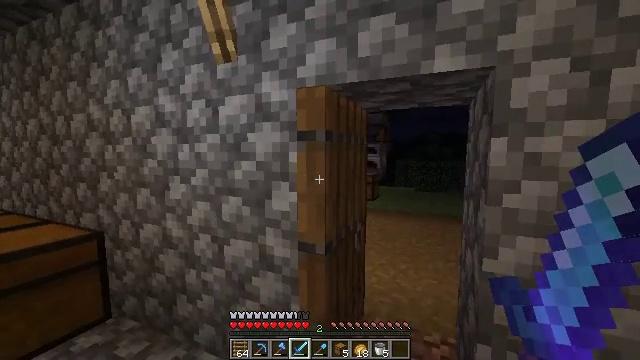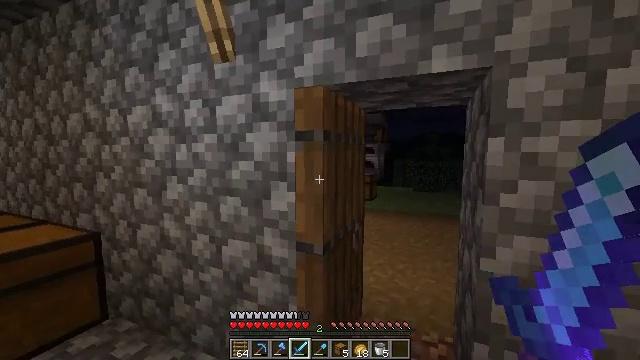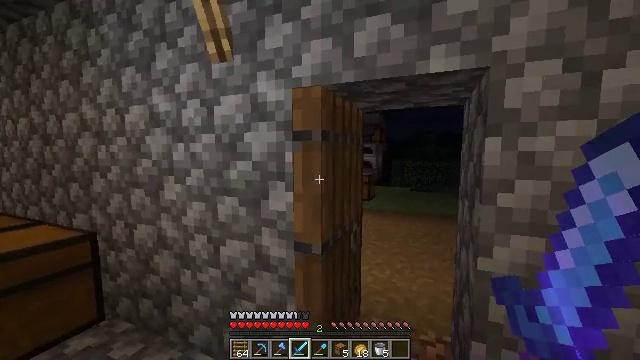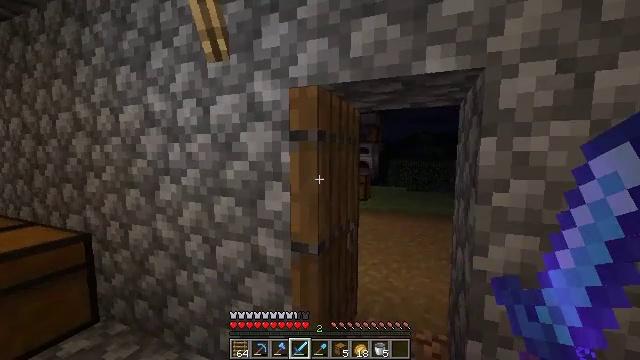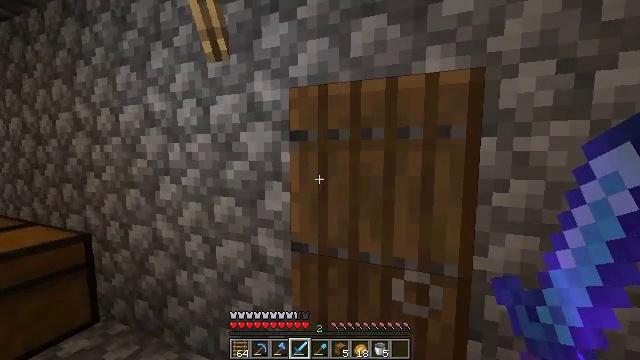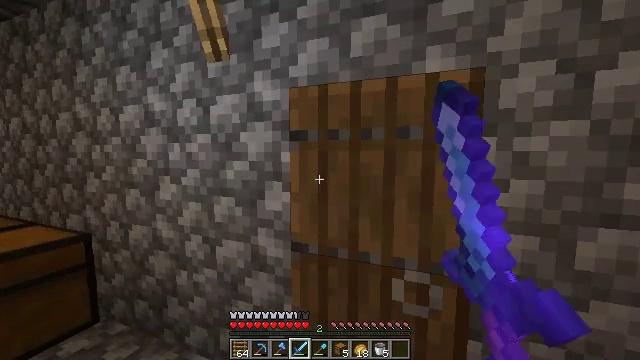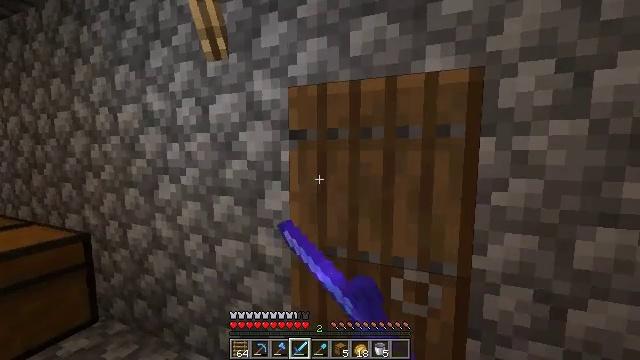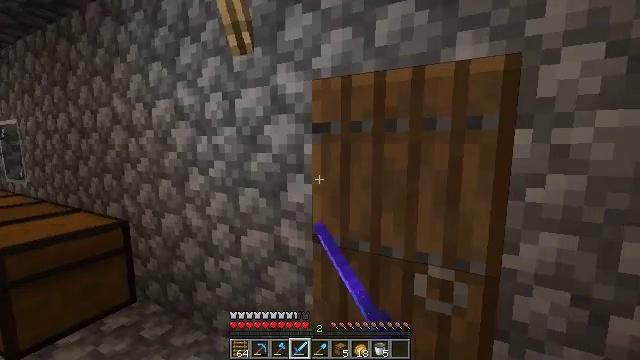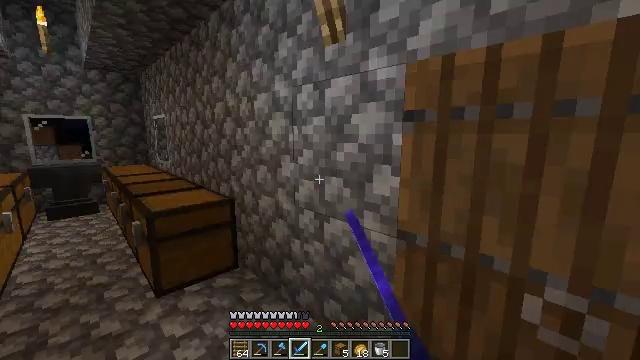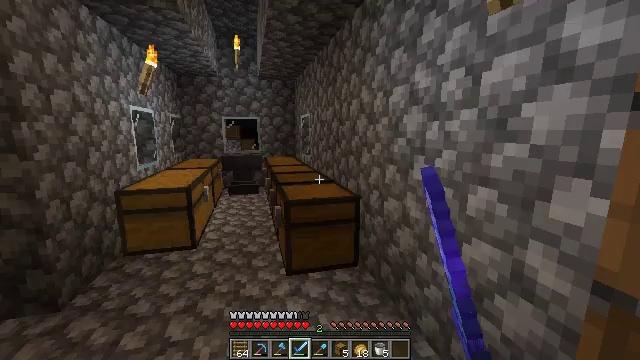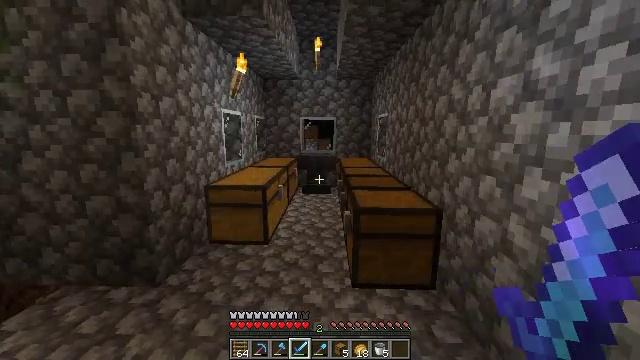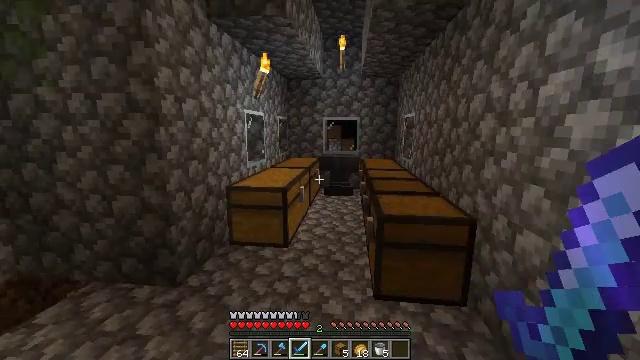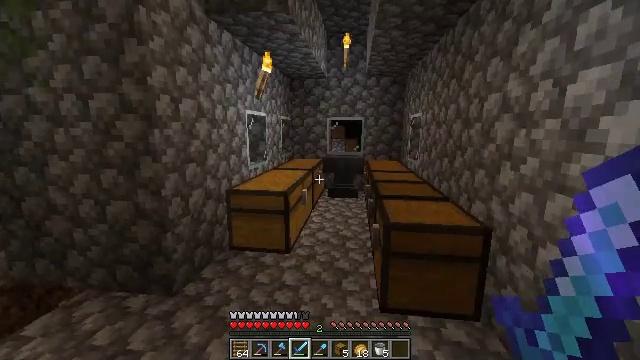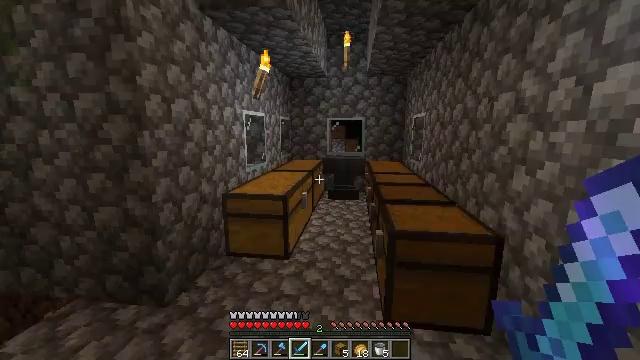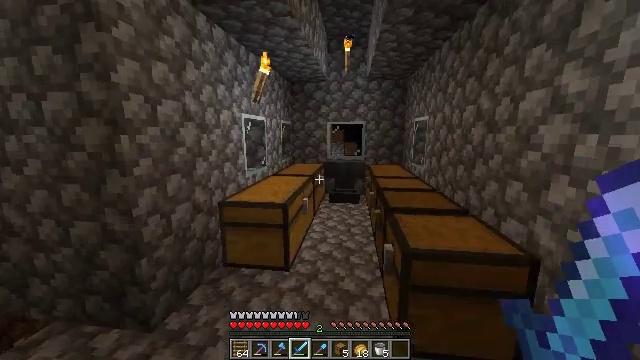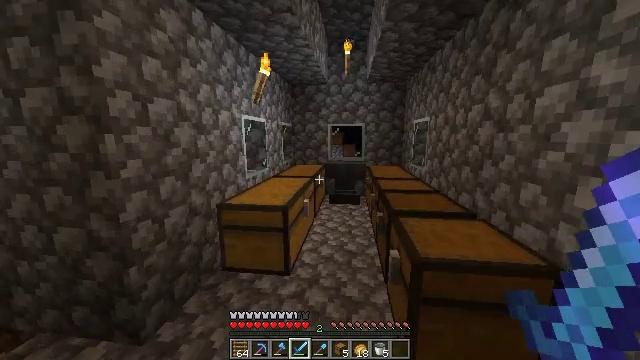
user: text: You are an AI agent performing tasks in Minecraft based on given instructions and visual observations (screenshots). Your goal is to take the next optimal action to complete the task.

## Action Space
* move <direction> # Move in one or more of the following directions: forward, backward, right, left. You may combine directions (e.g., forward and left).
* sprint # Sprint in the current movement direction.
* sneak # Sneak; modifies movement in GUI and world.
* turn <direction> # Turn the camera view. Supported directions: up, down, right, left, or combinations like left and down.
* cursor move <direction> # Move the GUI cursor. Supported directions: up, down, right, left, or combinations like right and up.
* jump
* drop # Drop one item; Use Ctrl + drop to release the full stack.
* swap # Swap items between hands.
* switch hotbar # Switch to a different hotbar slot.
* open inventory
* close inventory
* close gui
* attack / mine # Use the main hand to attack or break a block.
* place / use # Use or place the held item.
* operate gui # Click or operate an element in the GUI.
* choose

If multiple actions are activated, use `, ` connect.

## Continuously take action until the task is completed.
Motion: motion action
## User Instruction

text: Destroy the glass.
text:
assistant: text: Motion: no_op
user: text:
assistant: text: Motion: no_op
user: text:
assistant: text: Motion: no_op
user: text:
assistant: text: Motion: use / place
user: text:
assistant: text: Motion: use / place
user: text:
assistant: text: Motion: use / place
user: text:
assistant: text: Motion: turn left and down
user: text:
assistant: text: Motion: move forward, turn left and down
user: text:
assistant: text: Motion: move forward, turn left
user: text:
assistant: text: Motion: move forward, turn left
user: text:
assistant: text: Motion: move forward, turn left
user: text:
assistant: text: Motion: move forward
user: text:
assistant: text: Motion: move forward, sprint
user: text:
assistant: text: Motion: move forward, sprint
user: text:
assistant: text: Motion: move forward, sprint
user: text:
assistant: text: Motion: move forward, sprint
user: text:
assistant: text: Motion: move forward
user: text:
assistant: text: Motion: move forward
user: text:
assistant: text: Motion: move forward, turn left and down
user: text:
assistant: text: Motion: move forward, turn left and down
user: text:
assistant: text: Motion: turn left
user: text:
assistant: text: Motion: turn left and up
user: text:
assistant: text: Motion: turn left and up
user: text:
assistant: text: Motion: turn left
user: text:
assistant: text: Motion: turn left
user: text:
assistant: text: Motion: turn left
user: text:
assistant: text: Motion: move forward and move left
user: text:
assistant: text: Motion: move forward and move left
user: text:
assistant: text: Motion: move forward and move left
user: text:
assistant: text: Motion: move forward and move left, turn right and up